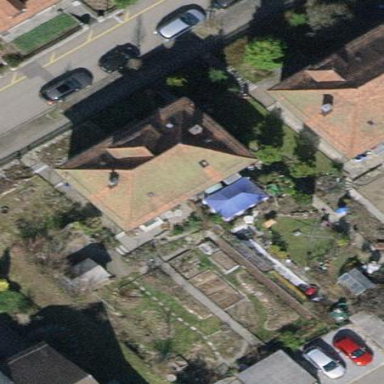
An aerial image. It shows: Building with tiled roof.